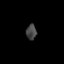
Tissue: skin
Cell type: Epithelial cells
Senescence score: 0.2673
Nuclear area (px): 155
Mean DAPI intensity: 67.6